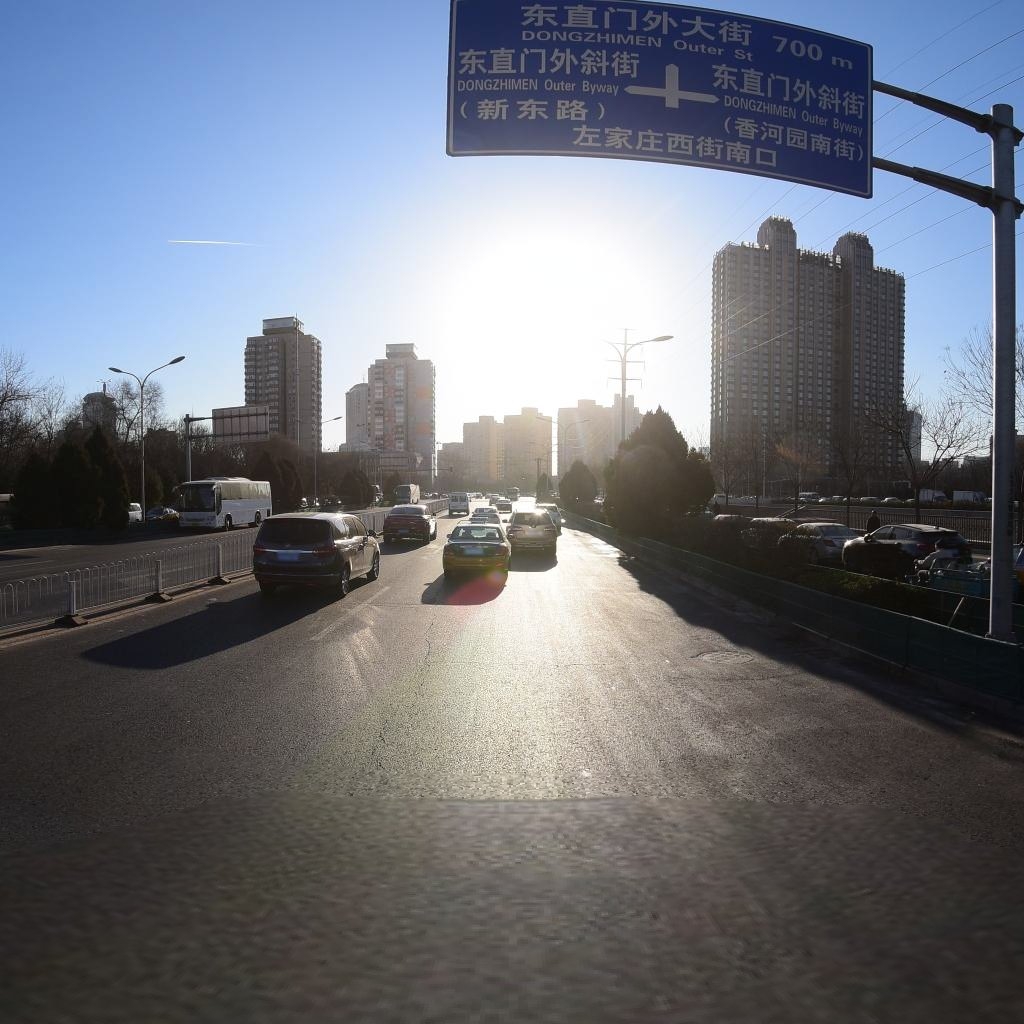
Region: Dongcheng
Road damage annotations: longitudinal crack, manhole cover, transverse crack